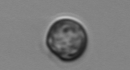
Label: Dinophyceae